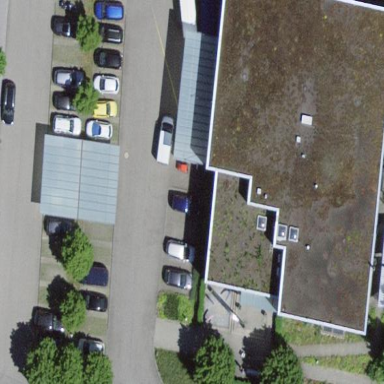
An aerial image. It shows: Building with flat roof.